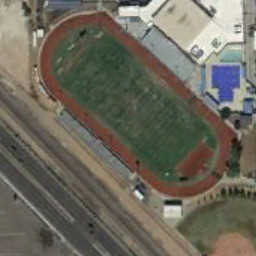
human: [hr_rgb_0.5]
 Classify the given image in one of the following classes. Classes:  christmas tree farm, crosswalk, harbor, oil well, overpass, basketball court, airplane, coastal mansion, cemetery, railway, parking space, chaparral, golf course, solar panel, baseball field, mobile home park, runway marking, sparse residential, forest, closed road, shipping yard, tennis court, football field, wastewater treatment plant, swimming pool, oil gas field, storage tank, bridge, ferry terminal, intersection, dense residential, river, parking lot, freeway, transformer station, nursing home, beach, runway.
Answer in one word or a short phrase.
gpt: football field